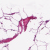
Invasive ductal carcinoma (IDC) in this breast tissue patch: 0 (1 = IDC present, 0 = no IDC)